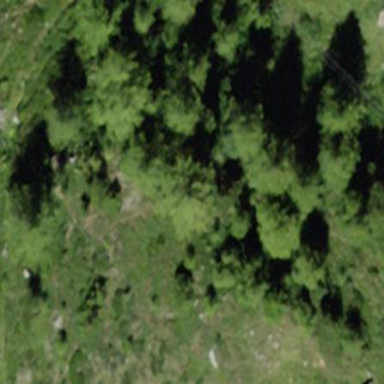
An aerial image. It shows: Forest area.